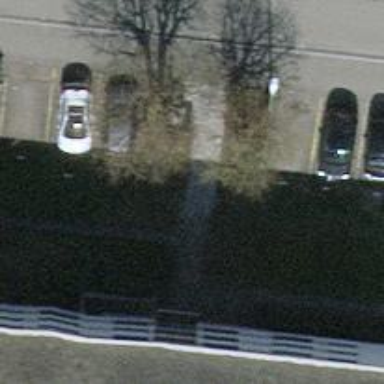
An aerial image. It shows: Entrance with barrier.